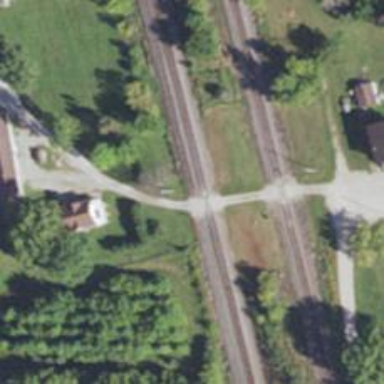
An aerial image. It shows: Railway spur service.